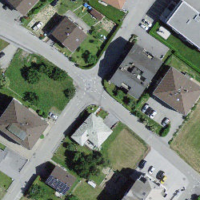
EUNIS habitat code: 54
Species observed at this site:
Clinopodium vulgare
Cerastium fontanum
Epilobium montanum
Chamaenerion dodonaei
Cymbalaria muralis
Veronica serpyllifolia
Tanacetum parthenium